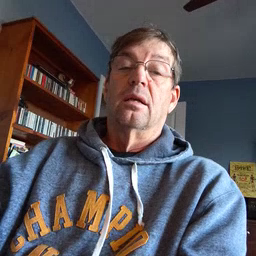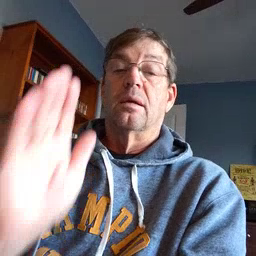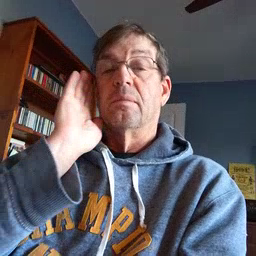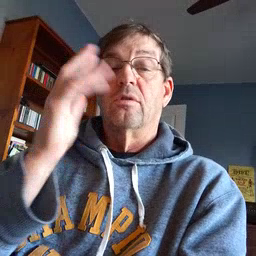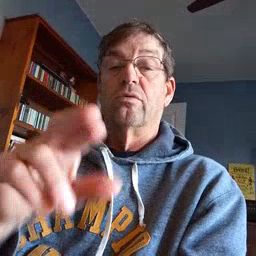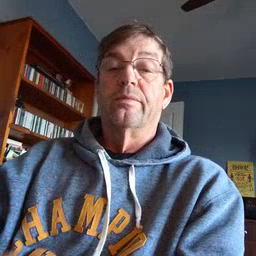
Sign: bedroom